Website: lowes
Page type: billing-address
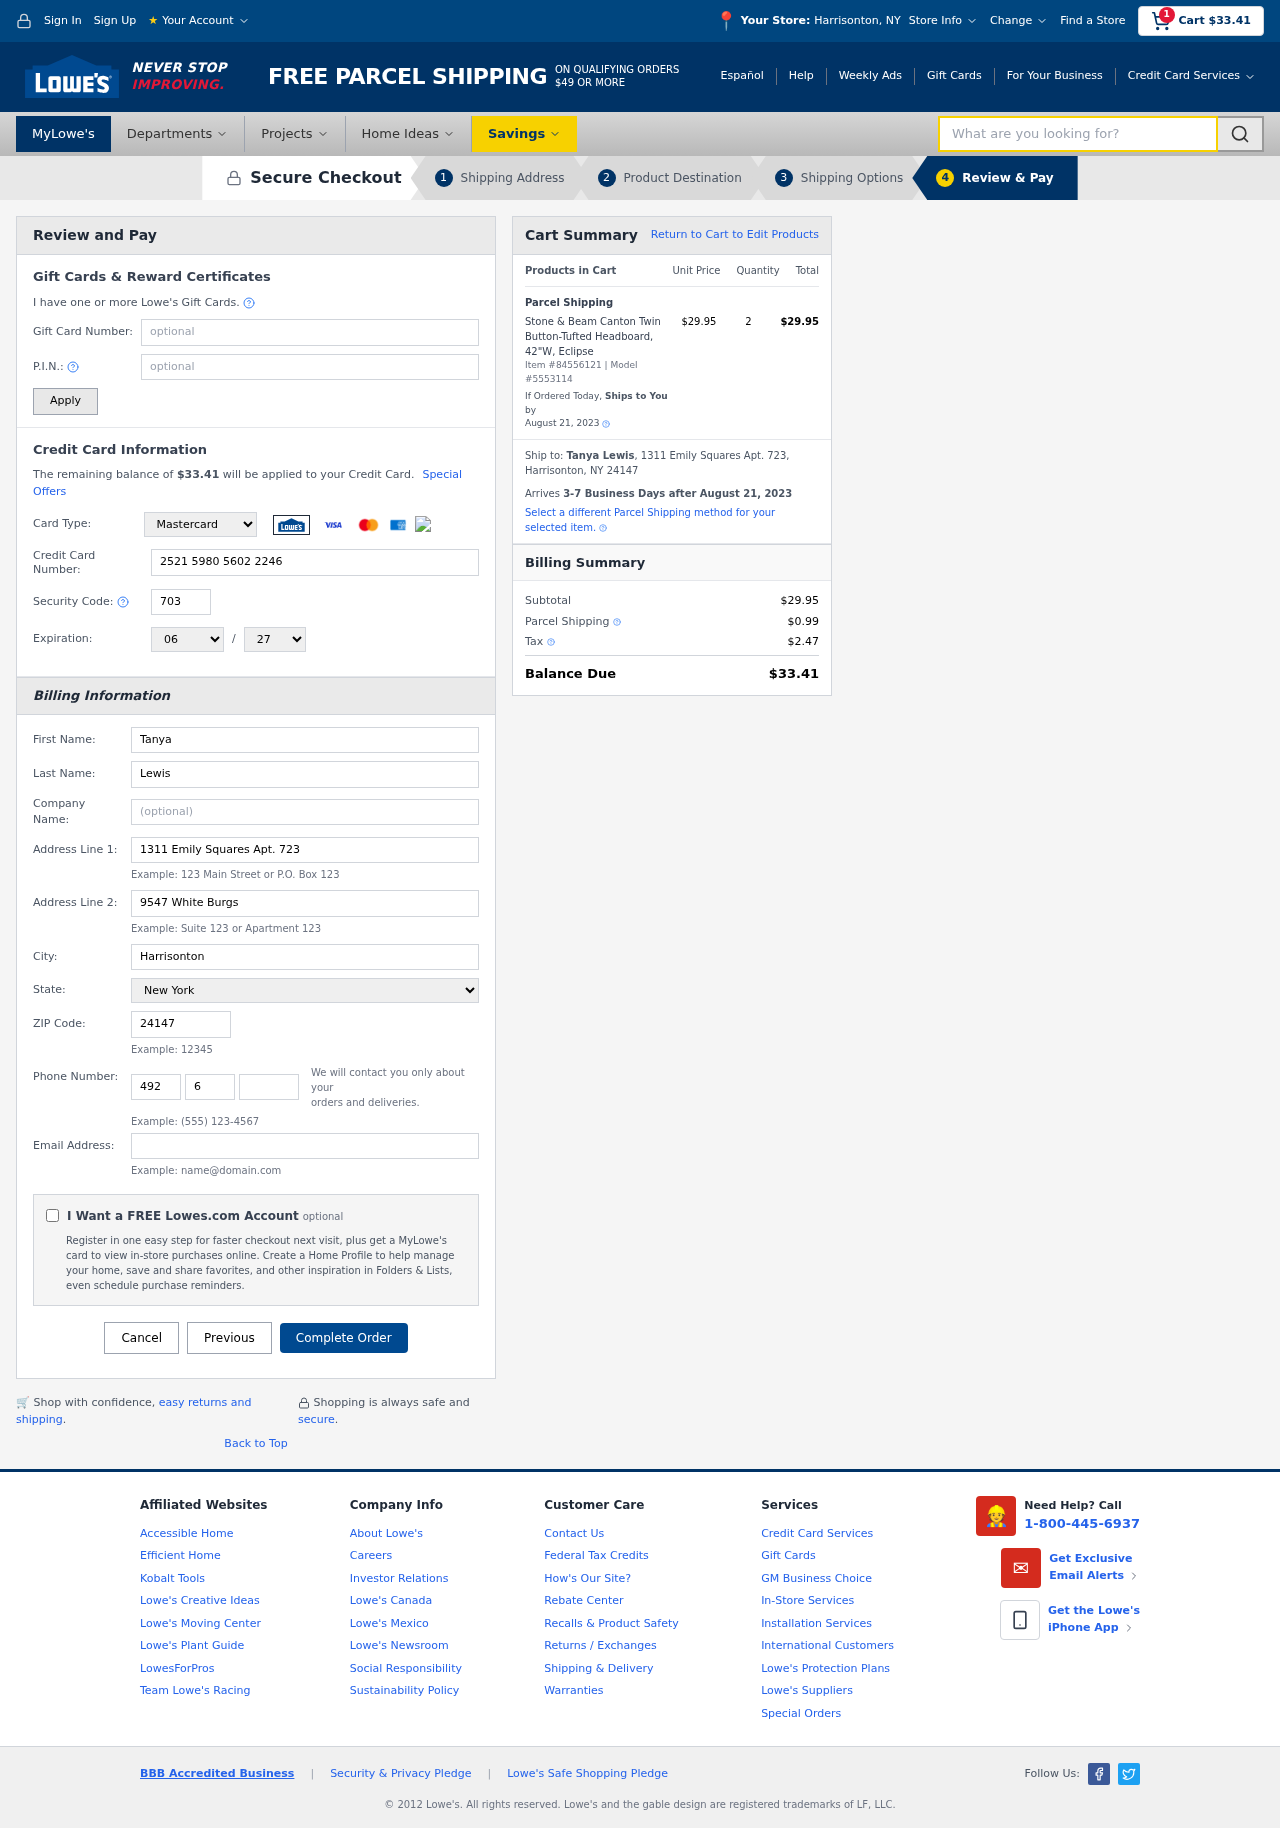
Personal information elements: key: PII_CARD_CVV
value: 703
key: PII_CARD_EXPIRY_MONTH
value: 06
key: PII_CARD_EXPIRY_YEAR
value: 27
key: PII_CARD_NUMBER
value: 2521 5980 5602 2246
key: PII_CARD_TYPE
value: Mastercard
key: PII_CITY
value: Harrisonton
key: PII_CITY_STATE
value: Harrisonton, NY
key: PII_EMAIL
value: tanya.lewis@gmail.com
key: PII_FIRSTNAME
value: Tanya
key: PII_FULLNAME
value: Tanya Lewis
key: PII_LASTNAME
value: Lewis
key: PII_PHONE_AREA
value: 492
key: PII_PHONE_PREFIX
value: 634
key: PII_PHONE_SUFFIX
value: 3714
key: PII_POSTCODE
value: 24147
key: PII_STATE
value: New York
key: PII_STREET
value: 1311 Emily Squares Apt. 723
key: PII_STREET2
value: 9547 White Burgs
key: PII_CITY_STATE_ZIP
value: Harrisonton, NY 24147
Product elements: key: PRODUCT1_NAME
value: Stone & Beam Canton Twin Button-Tufted Headboard, 42"W, Eclipse
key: PRODUCT1_PRICE
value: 29.95
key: PRODUCT1_QUANTITY
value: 2
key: PRODUCT_ITEM_NUMBER
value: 84556121
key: PRODUCT_MODEL_NUMBER
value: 5553114
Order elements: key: ORDER_SUBTOTAL
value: $33.41
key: ORDER_TOTAL
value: $33.41
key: ORDER_SHIPPING_DATE
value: August 21, 2023
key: ORDER_SUBTOTAL
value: $29.95
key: ORDER_DELIVERY_DATE
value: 3-7 Business Days after August 21, 2023
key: ORDER_SHIPPING_DATE2
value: August 21, 2023
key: ORDER_SUBTOTAL2
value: $29.95
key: ORDER_SHIPPING_COST
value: $0.99
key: ORDER_TAX
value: $2.47
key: ORDER_TOTAL2
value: $33.41
Search elements: key: HEADER_SEARCH
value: What are you looking for?